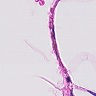
Metastatic tissue present: no